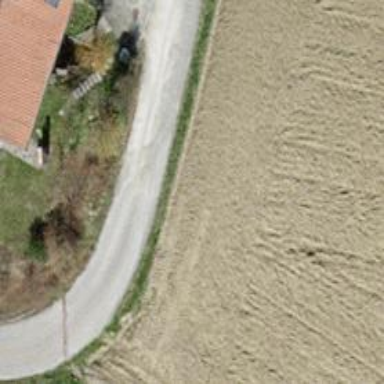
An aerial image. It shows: Gravel track with Grade 3 quality.